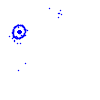
Particle: kaon